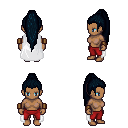
a pixel art fantasy rpg character, female body template, human, dark skin, white cape, red pants, raven extra-long topknot hairstyle, leather bracers, four views (front, back, left, right), 2x2 character sprite sheet, small pixel art, hard edges, no anti-aliasing